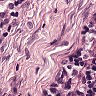
Metastatic tissue present: no